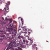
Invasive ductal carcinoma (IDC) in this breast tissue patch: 0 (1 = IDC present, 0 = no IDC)